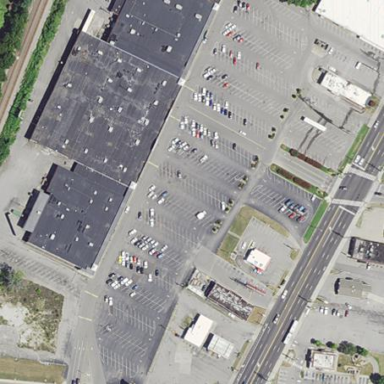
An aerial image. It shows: Retail area.